Aerial crown-view tile of a tropical tree (Barro Colorado Island, Panama), acquired 20240918:
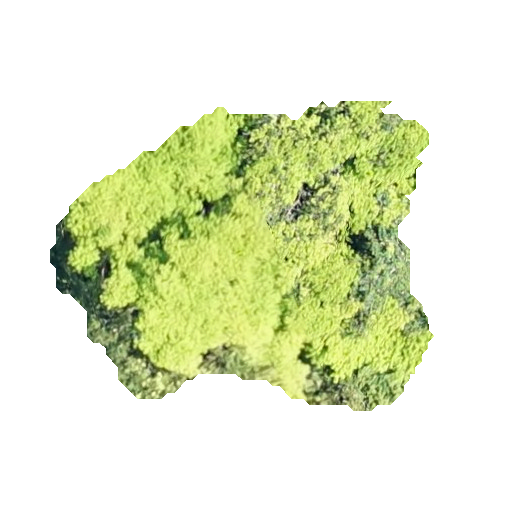
Species: Tachigali panamensis
GBIF accepted scientific name: Tachigali panamensis
Crown area: 137.448 m²